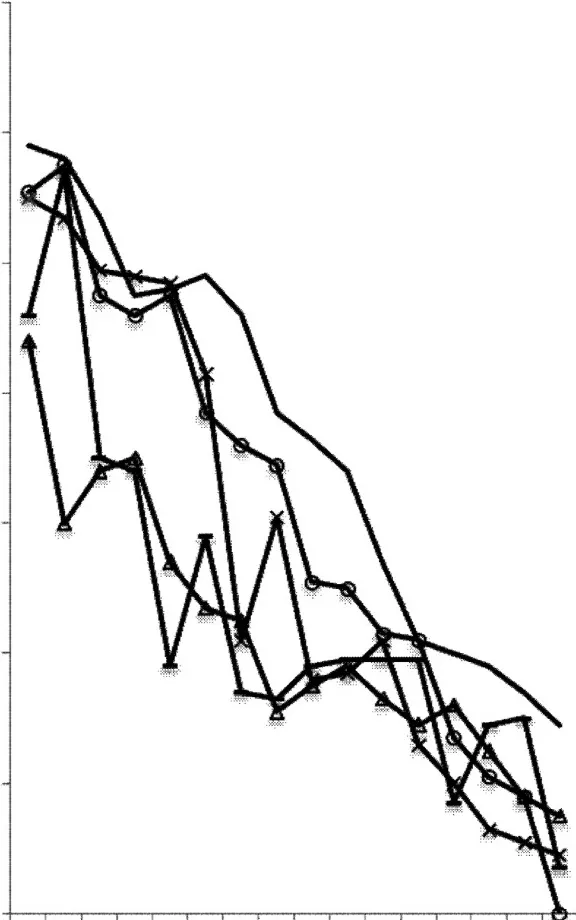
Session by session LSAS score for each patient.
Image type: pathology (gram)